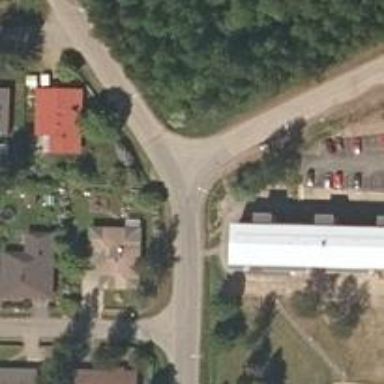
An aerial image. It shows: Footway along the road.